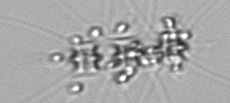
Label: Chaetoceros_didymus_TAG_external_flagellate